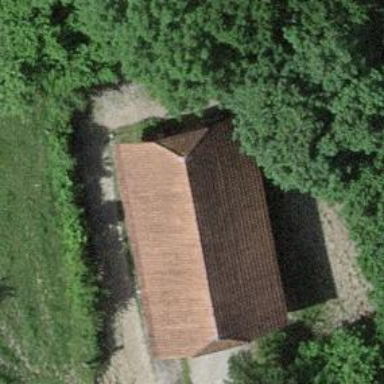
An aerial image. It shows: Building with half-hipped roof shape.